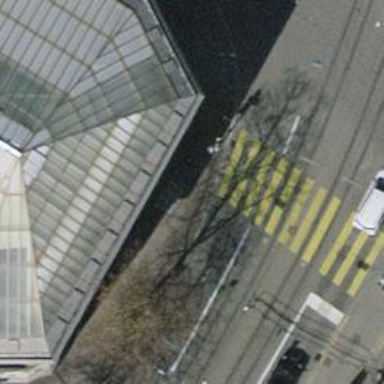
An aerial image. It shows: Crossing with traffic signals and zebra markings.